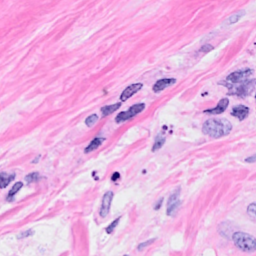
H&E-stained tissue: Breast